Question: I am implenting some functionality on asp.net page such that:
There are to listboxes side by side, left one is prepopulated and right one is empty.
Besides left listbox there is add button and besides right there is remove button.
I have written javascript code such that on Add button click the selected listItems from left listbox are moved to right listbox and vice-versa.
It is as follows:

When I submit the form, in code-behind I am not able to retrive the newly moved values from right ListBox (I know its not posssible in this way).
.
Any help appreciated.
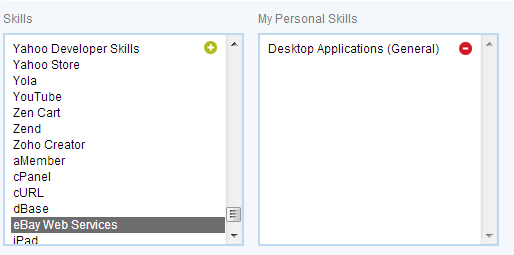
Answer: '''
<form id="form1" runat="server">
<div>
<select id="greet" name="greet" multiple="multiple">
<option>Mr</option>
<option>Mrs</option>
<option>Miss</option>
<option>Dr</option>
</select>
<asp:Button Text="Submit" runat="server" ID="btnSubmit"
OnClick="btnSubmit_Click" />
</div>
</form>
protected void btnSubmit_Click(object sender, EventArgs e)
{
string greets = Request["greet"];
}
'''
I was able to view the selected items in the list